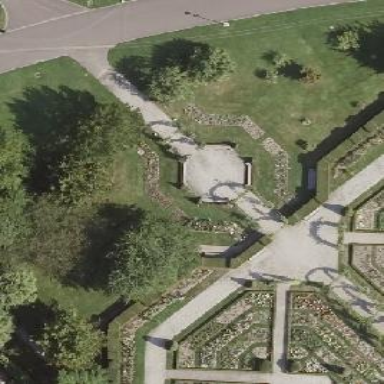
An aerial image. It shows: Flowerbed.